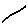
Label: line